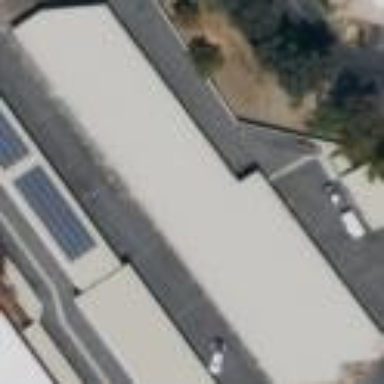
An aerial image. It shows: Warehouse with flat roof.